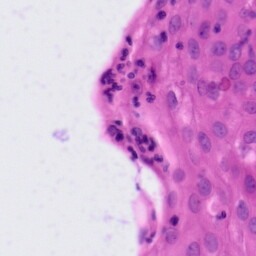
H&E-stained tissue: Tonsil